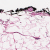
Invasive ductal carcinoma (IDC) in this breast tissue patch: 0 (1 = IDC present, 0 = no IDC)